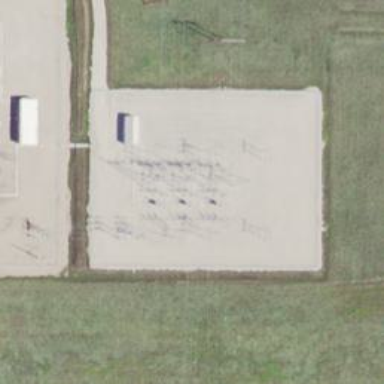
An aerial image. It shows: Lattice structure tower used for power transmission.